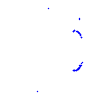
Particle: kaon